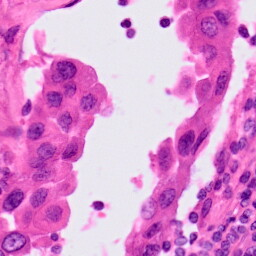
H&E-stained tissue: Lung